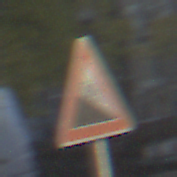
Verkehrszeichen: Gefaelle10
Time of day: SunriseSunset
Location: Outdoor (Urban)
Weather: PartlyCloudy
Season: Autumn
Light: Natural